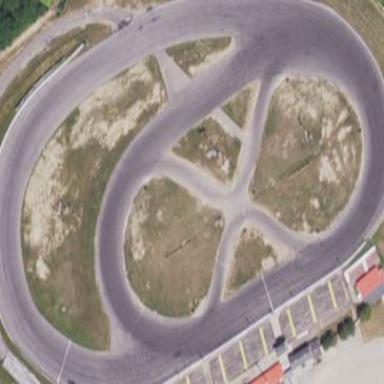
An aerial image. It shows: Asphalt raceway designed for motor racing. The oval track is perfect for auto racing enthusiasts.